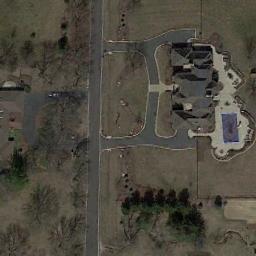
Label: sparse_residential